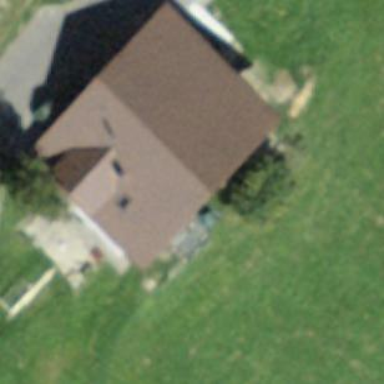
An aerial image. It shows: Farm building.